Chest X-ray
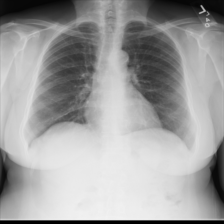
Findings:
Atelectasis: negative
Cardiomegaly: negative
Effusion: negative
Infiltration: negative
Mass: negative
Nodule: negative
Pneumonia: negative
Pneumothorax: negative
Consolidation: negative
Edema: negative
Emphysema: negative
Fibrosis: negative
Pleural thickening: negative
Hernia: negative